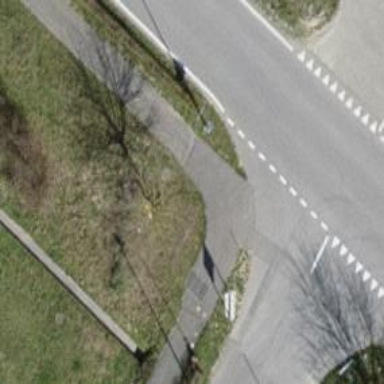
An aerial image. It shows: Cycleway.